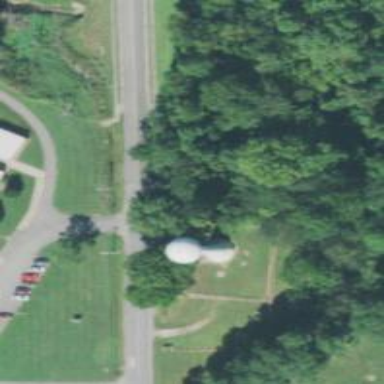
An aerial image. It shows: Water tower that is man-made.